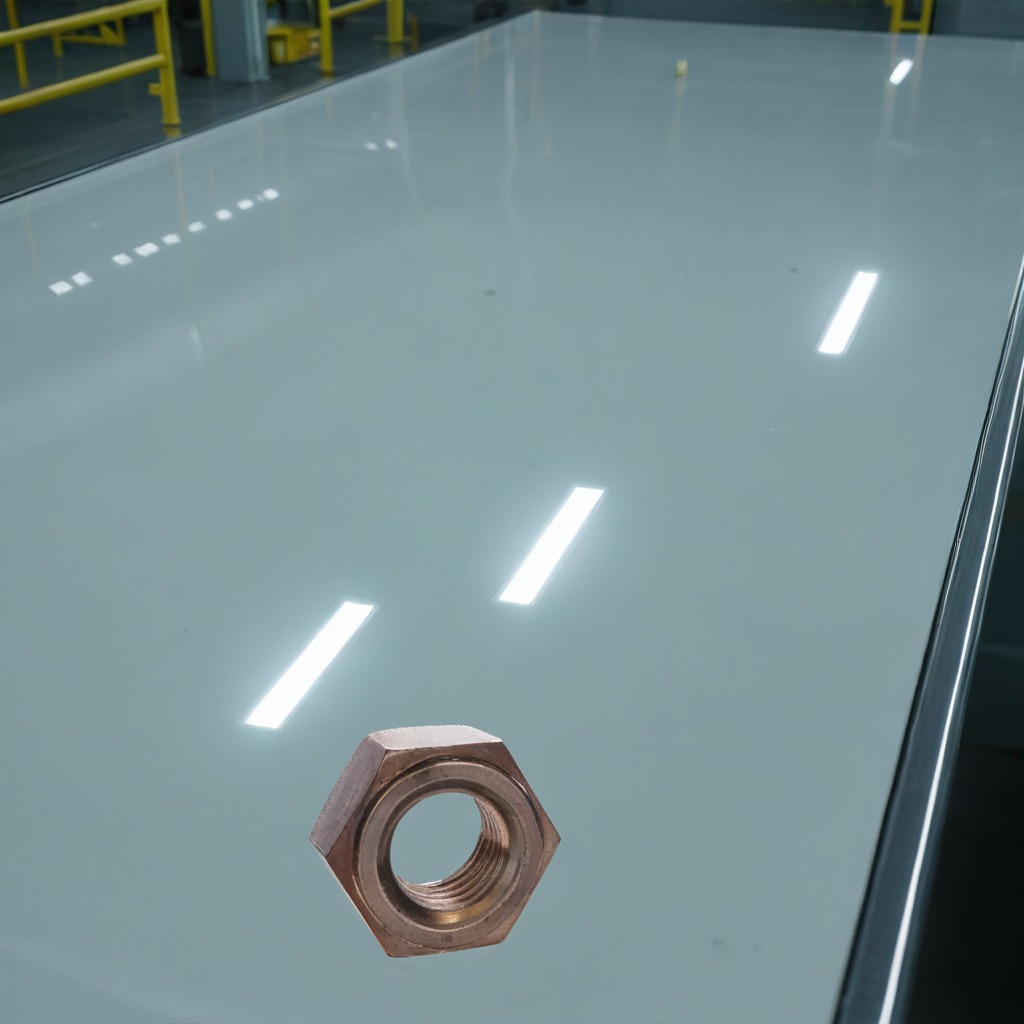
A metal nut is lying on the table.